Aerial crown-view tile of a tropical tree (Barro Colorado Island, Panama), acquired 20250715:
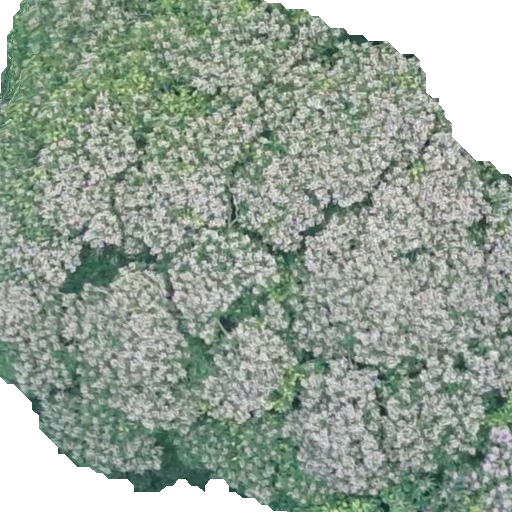
Species: Dipteryx oleifera
GBIF accepted scientific name: Dipteryx oleifera
Crown area: 418.158 m²